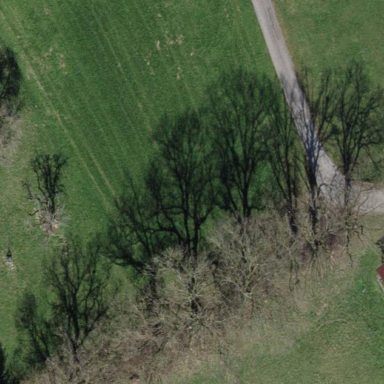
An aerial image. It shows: Forest with broadleaved trees.